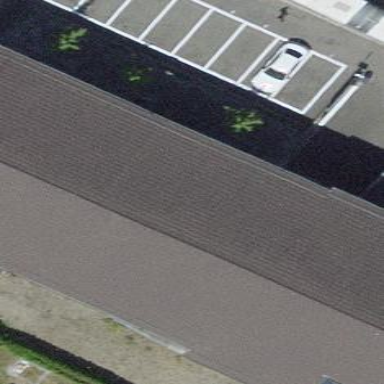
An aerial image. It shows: Building.